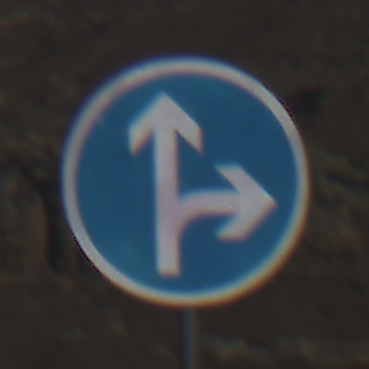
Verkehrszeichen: VorgeschriebeneFahrtrichtungGeradeausOderRechts
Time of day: Midday
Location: Outdoor (Nature)
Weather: Clear
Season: NotSpecified
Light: Natural